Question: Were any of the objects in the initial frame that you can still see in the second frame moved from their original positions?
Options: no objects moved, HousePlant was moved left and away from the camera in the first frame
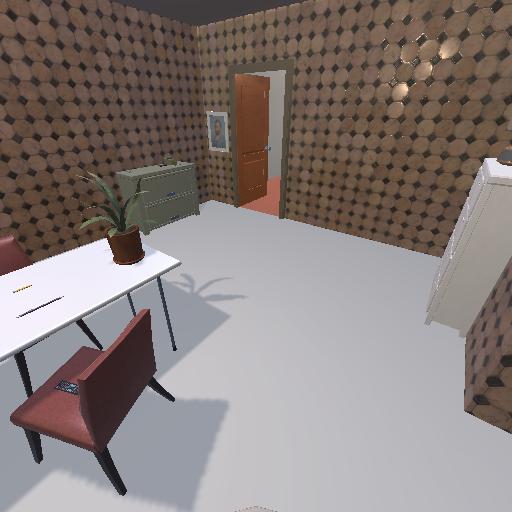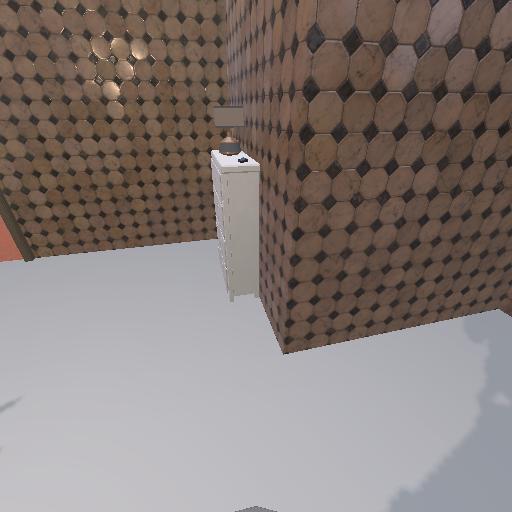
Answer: no objects moved